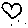
Label: square